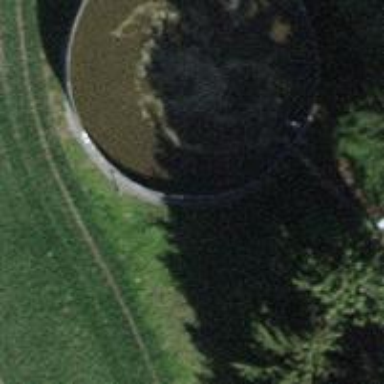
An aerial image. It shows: Storage tank with man-made structure.